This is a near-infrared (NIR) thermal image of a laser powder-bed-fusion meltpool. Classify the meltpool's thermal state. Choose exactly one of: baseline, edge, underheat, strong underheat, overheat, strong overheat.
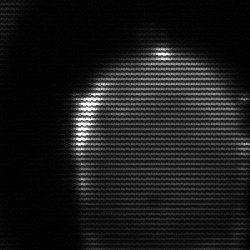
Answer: edge